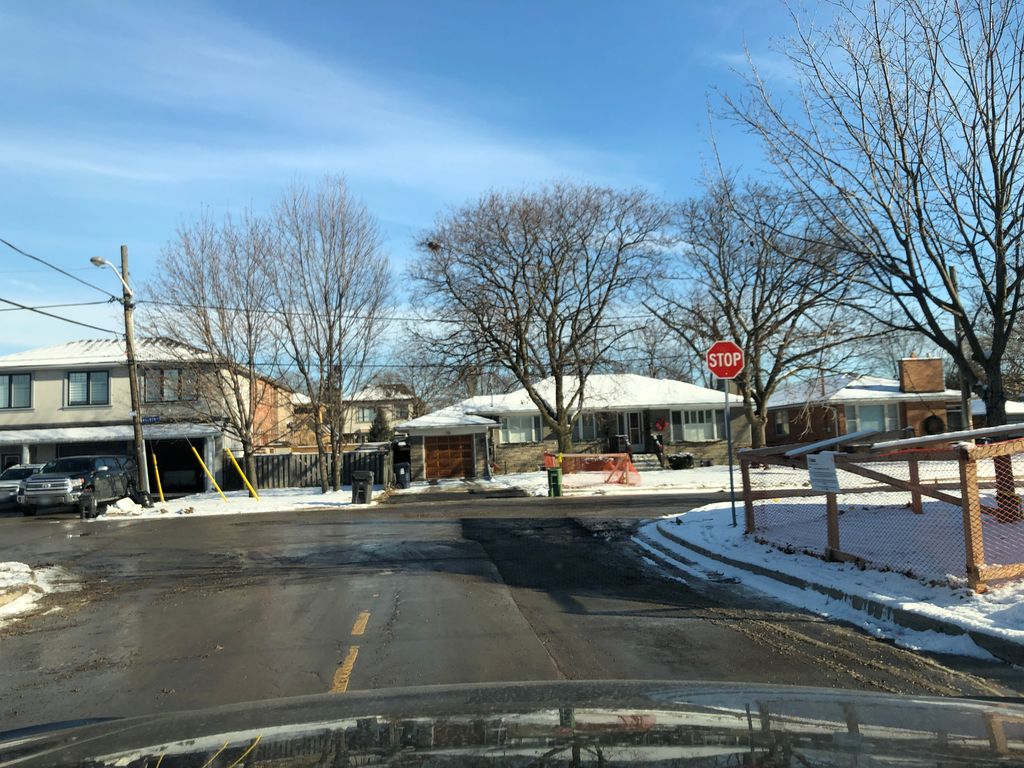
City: toronto